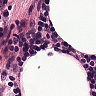
Metastatic tissue present: no